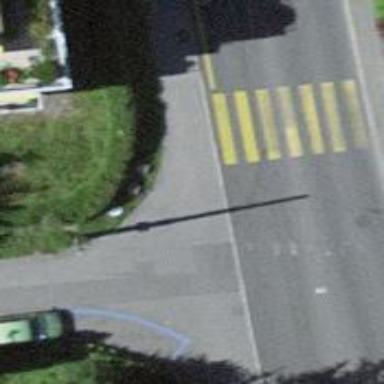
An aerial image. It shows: Kerb serving as barrier.